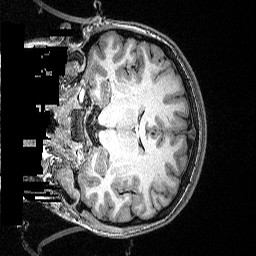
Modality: T1w
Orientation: coronal
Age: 22
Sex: female
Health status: healthy
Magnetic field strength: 3 T
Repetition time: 2.53 s
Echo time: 0.00331 s